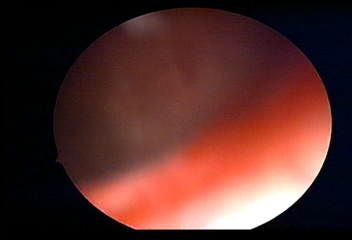
Modality: WLC
Class: Normal mucosa
Bladder cancer association: No